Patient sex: F
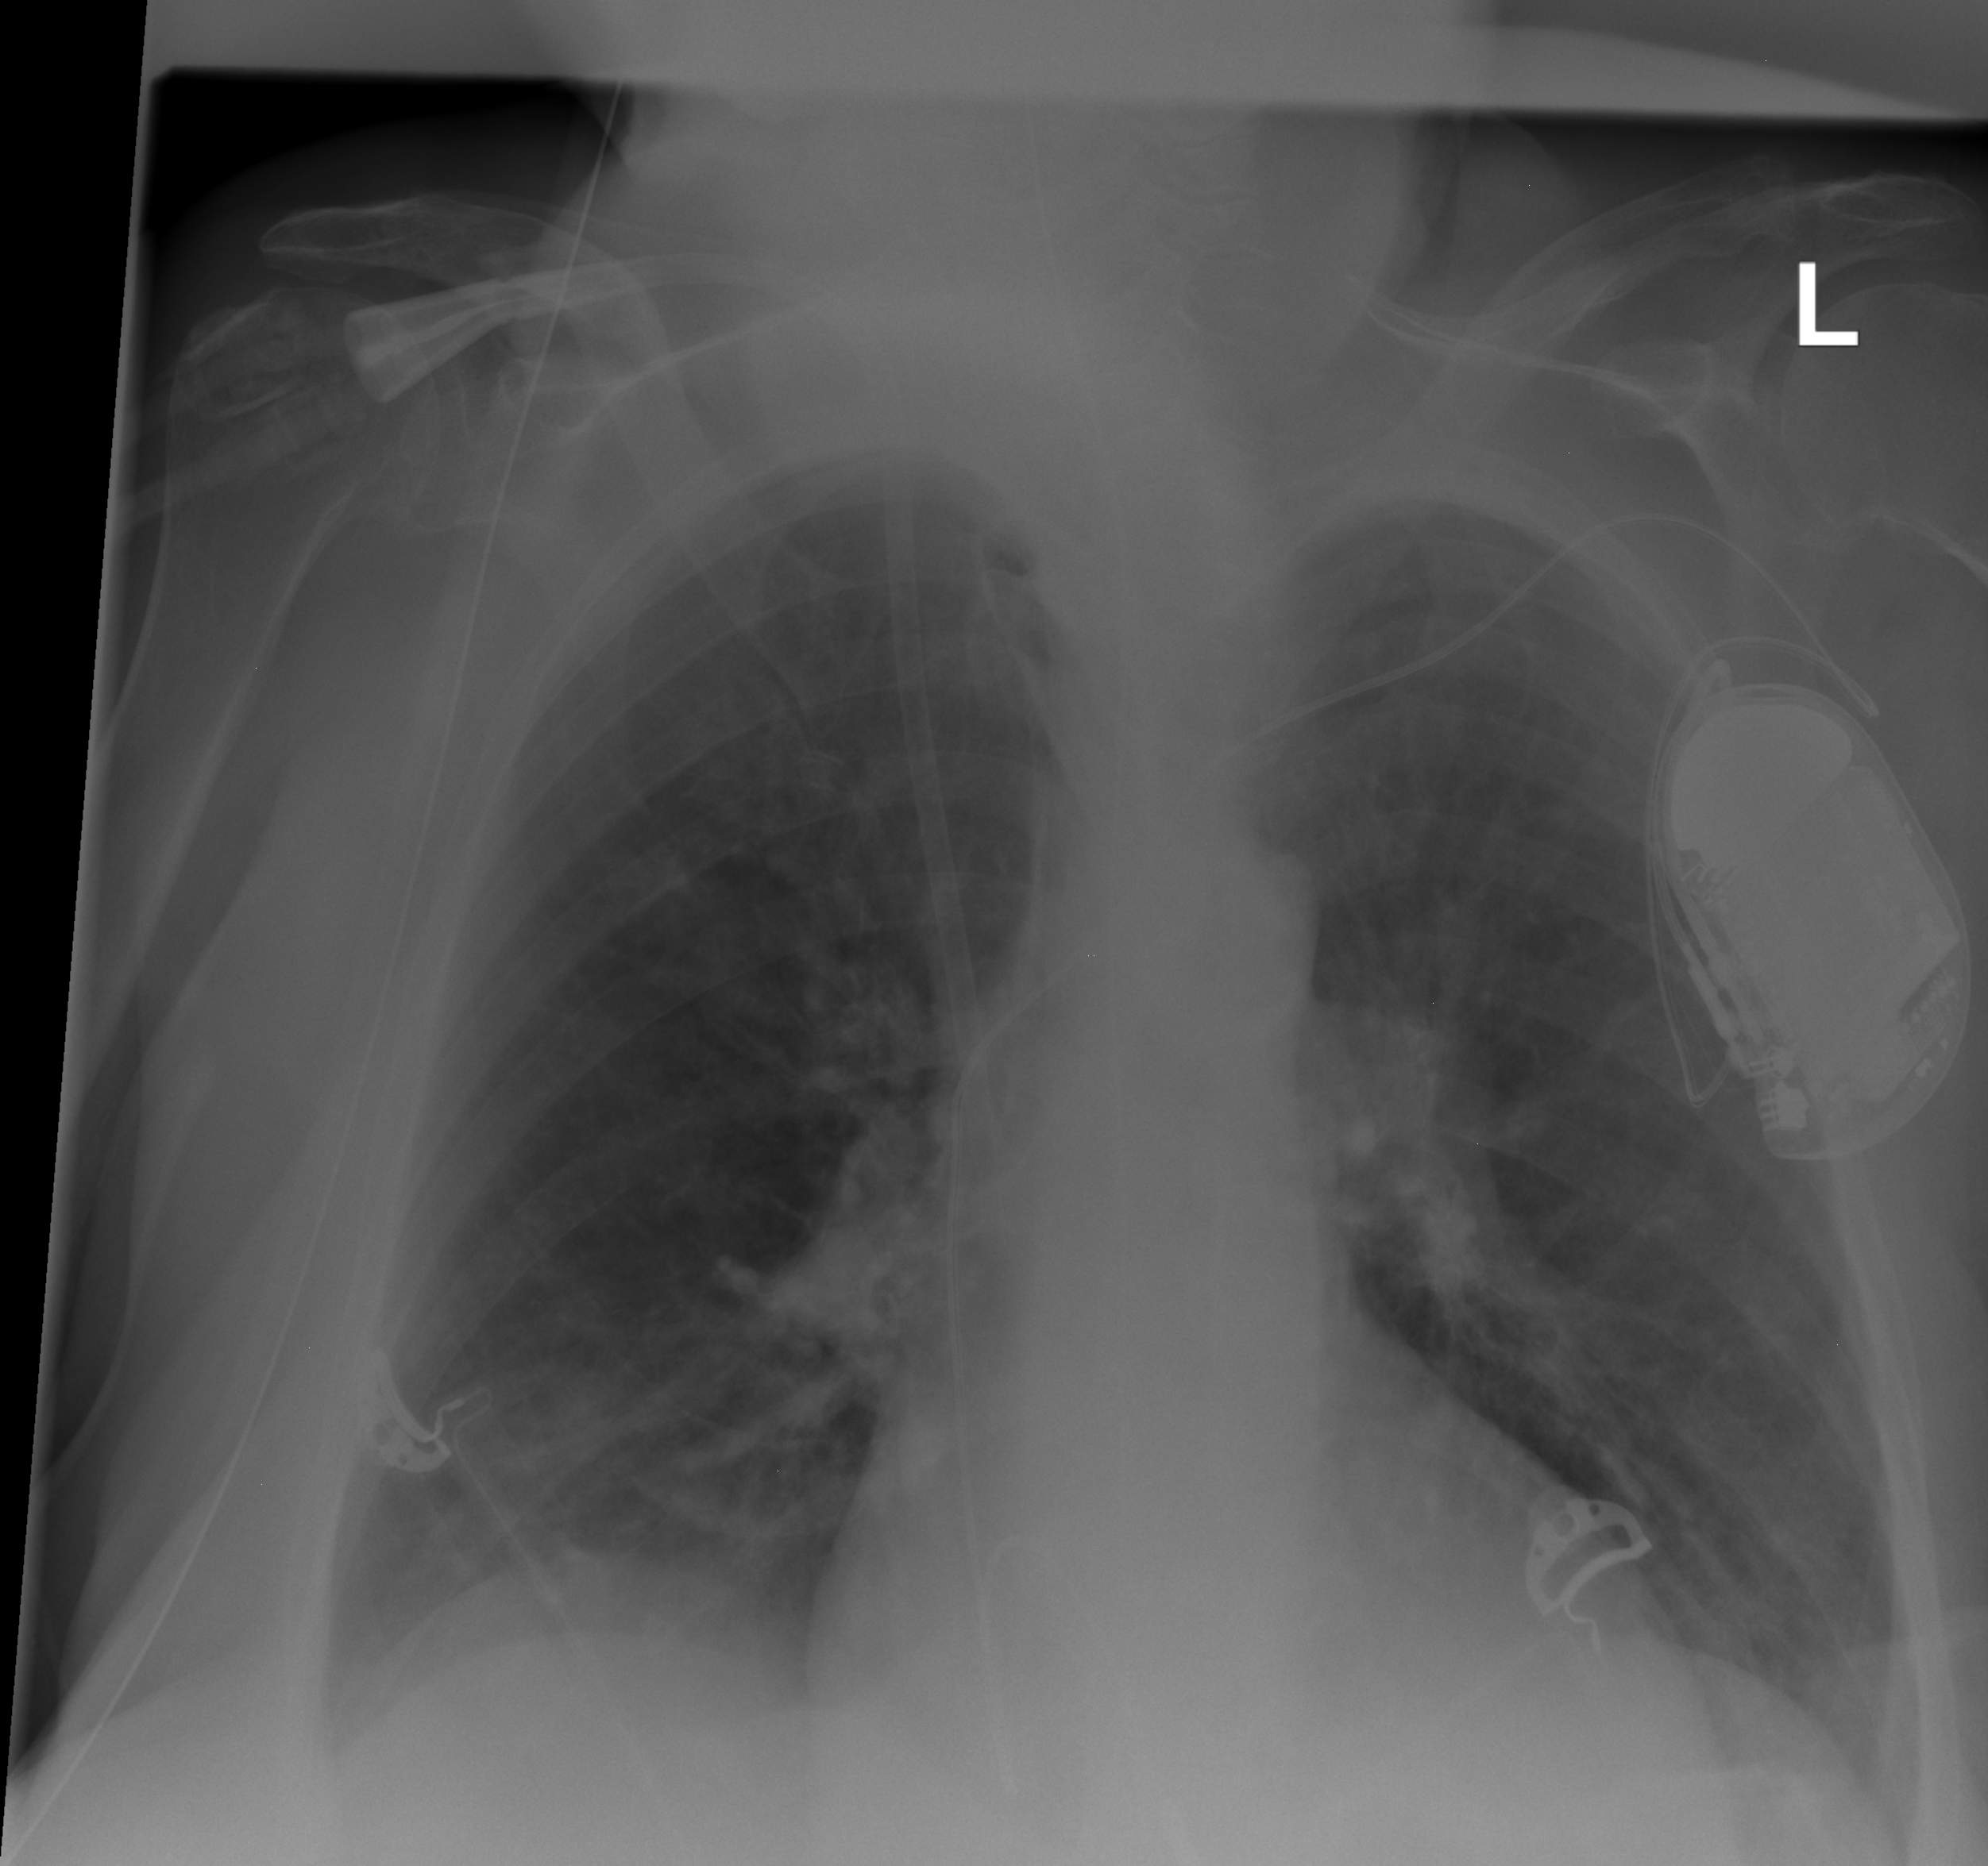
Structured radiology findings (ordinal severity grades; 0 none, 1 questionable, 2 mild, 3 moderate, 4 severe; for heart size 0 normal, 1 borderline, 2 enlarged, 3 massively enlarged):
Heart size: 2
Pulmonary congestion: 0
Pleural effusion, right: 0
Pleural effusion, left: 0
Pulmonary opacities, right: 2
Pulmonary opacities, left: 0
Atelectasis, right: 2
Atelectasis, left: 0